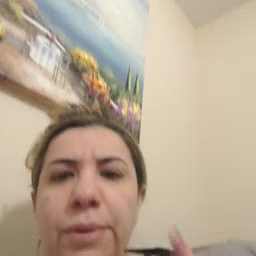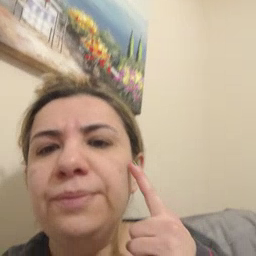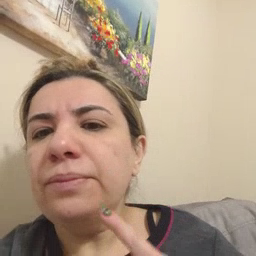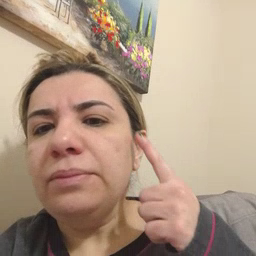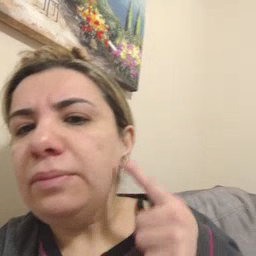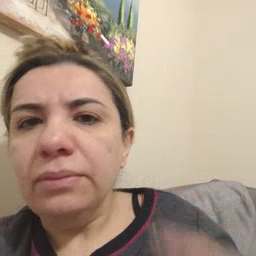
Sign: cheek